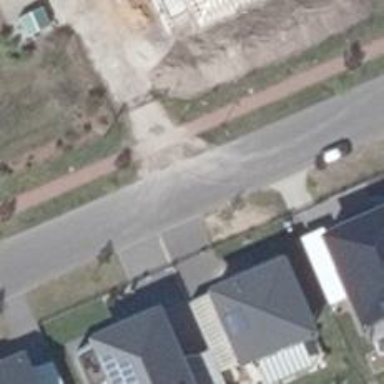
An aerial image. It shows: Residential road with sidewalk on the left side.